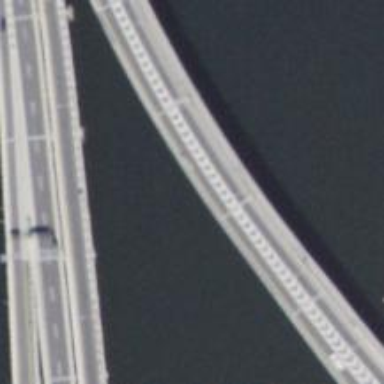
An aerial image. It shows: Primary link highway that goes over bridge.